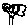
Label: tree